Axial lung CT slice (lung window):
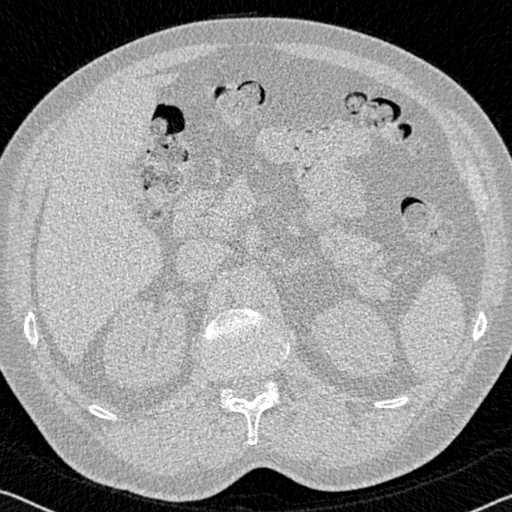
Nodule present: no